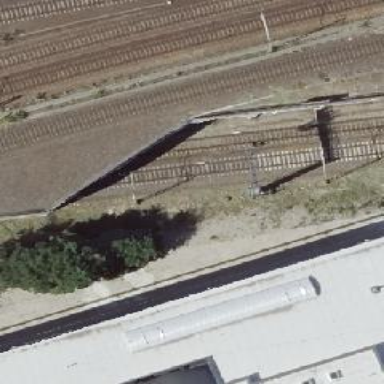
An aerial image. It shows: Railway signal.